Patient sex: M
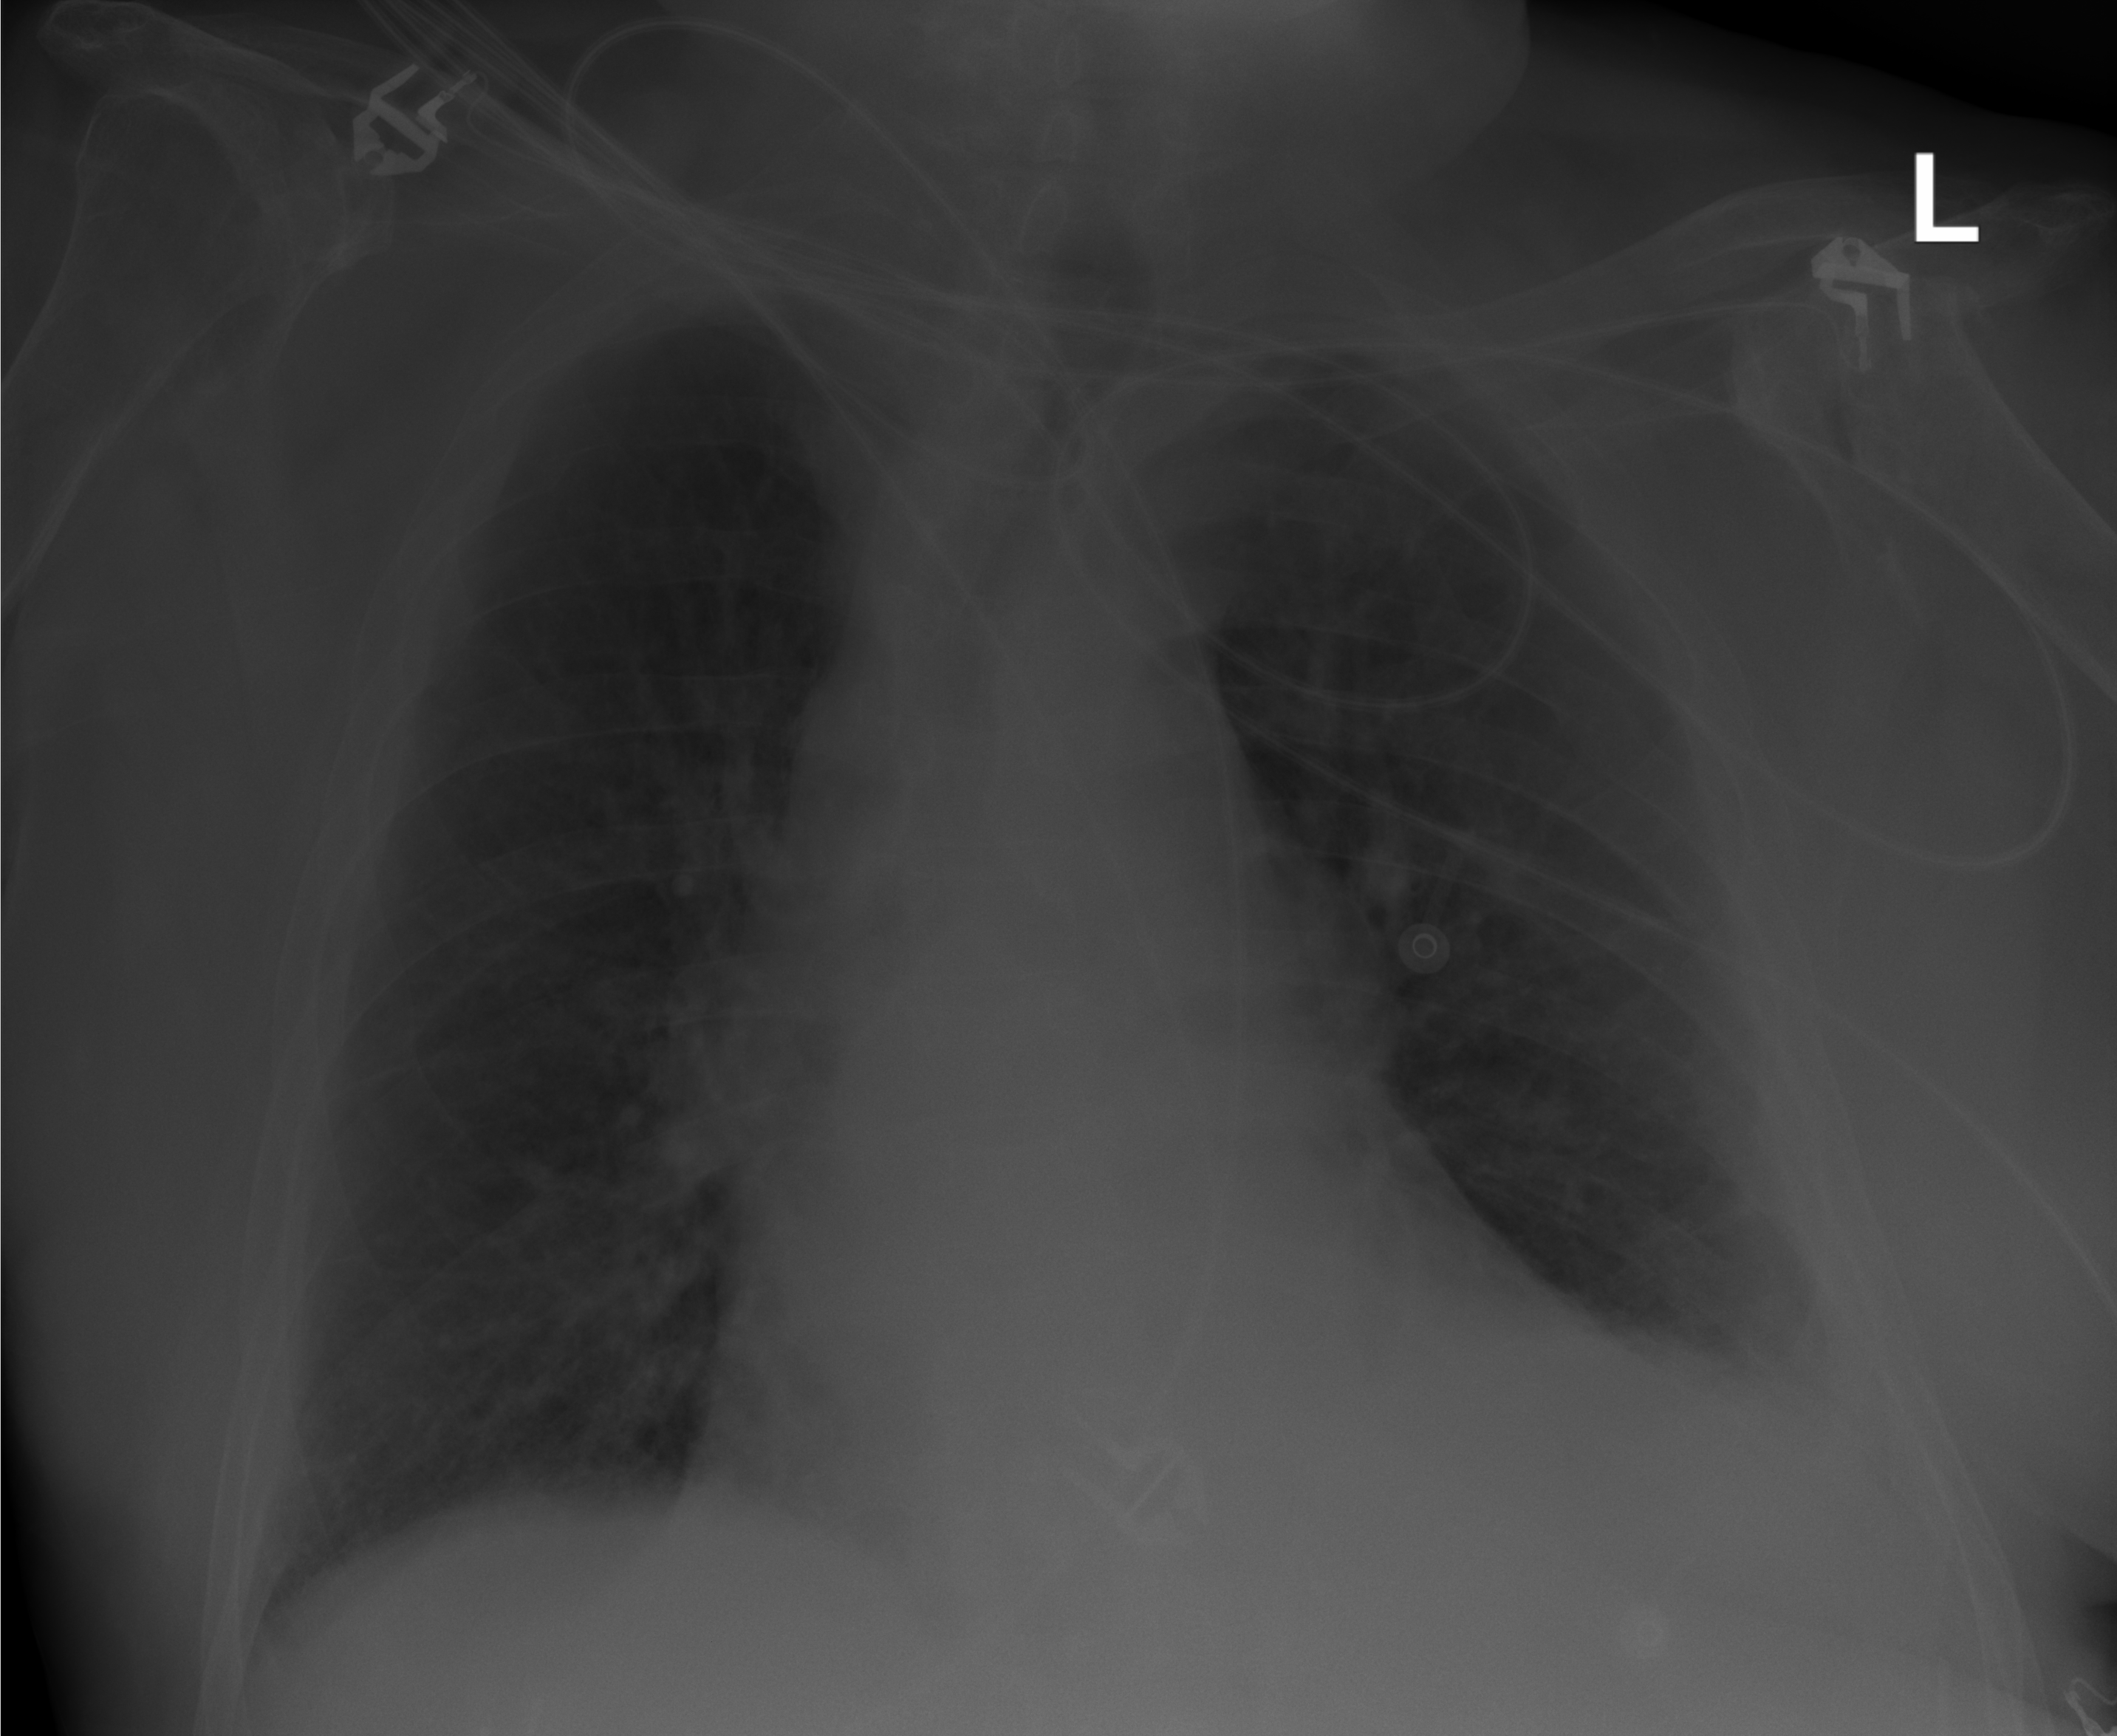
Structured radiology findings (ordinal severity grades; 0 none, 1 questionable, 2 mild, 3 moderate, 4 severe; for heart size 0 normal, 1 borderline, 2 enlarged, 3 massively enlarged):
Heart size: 1
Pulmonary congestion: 2
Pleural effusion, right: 0
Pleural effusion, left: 2
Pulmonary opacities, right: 0
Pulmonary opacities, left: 0
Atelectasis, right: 2
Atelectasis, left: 2